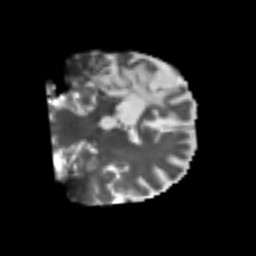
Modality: T2w
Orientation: coronal
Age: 55
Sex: male
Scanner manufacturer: siemens
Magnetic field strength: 3 T
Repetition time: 4.987 s
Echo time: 0.0792 s